Question: I am using <URL>, and my Component has several 'FieldArray'. One of the FieldArray component generates table like shown in the screenshot. Here each row is a 'Field' component including the checkbox. What I want to achieve is, if 'checkbox' component on that row is checked, then only 'price' field should be required.
I tried to solve this by using 'validate.js' as described in <URL>, but since, this component has structure as:
'''
<FirstComponent>
<FieldArray
component={SecondComponent}
name="options"
fruits={fruitsList}
/>
</FirstComponent>
'''
In my 'SecondComponent' I am iterating over 'fruitsList' and if length is greater than 1, then I render 'ThirdComponent'. This component is responsible for generating the Fruit lists as show in the screenshot. Having some degree of nesting, when I validate with values, it has a lot of performance lag, my screen freezes until it renders the 'ThirdComponent'. Each component has bit of 'Fields' so can not merge them easily. Any easier way to solve this in elegant way would be helpful. The logic for validating is as follow:
'''
props.fruitsList.map((fruit, index) => {
const isChecked = values.getIn(['fruit', index, 'checked'])
if (isChecked) {
const price = values.getIn(['fruit', index, 'price'])
if (price === undefined || price.length === 0) {
errors.fruits[index] = { price: l('FORM->REQUIRED_FIELD') }
}
}
return errors
})
'''

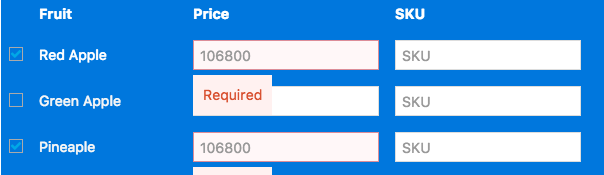
Answer: The synchronous validation function is given . Therefore, assuming your checkbox is a form value, you have all the info you need.
'''
function validate(values) {
const errors = {}
errors.fruits = values.fruits.map(fruit => {
const fruitErrors = {}
if (fruit.checked) { // only do fruit validation if it's checked
if (!fruit.price) {
fruitErrors.price = 'Required' // Bad user!!
}
}
return fruitErrors
})
return errors
}
...
MyGroceryForm = reduxForm({
form: 'groceries',
validate
})(MyGroceryForm)
'''